Question: In an application I'm developing, I pop up Help in a modal jQueryUI dialog. For the most part, it works beautifully. There is one problem: if you try to use the arrow on the lower right of the dialog to scroll the help text, you can't, because it is in the same place as the mouse-drag resize for the dialog.

I realize this would not happen if I used the jQueryUI dialog "button" option to add a "Close" button at the bottom of the dialog, but that would be inconsistent with our style elsewhere in the application.
Anyone know a reasonable way around this? Ideally, I'd like something that would give me a small non-scrolled div at the bottom of this dialog, without affecting other dialogs, so that the mouse-drag resize would fall lower on the screen than the down-arrow.
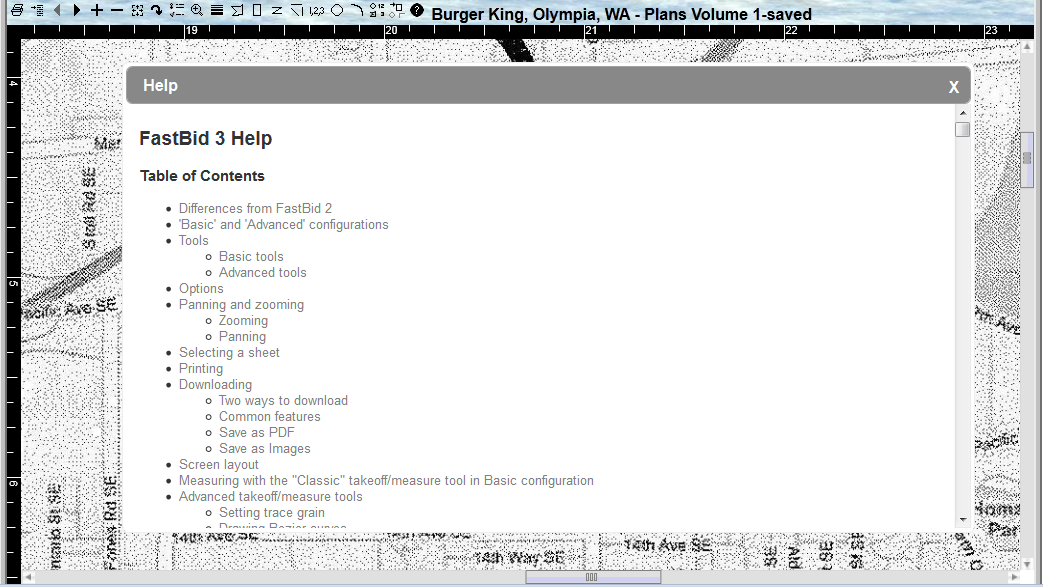
Answer: Adding a bottom padding to the 'ui-dialog' class in your 'jquery-ui.xxxx.css' should result in the behavior you want:
'''
.ui-dialog {
... Existing CSS...
padding-bottom: 15px !important;
}
'''